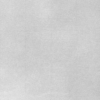
Label: dusty